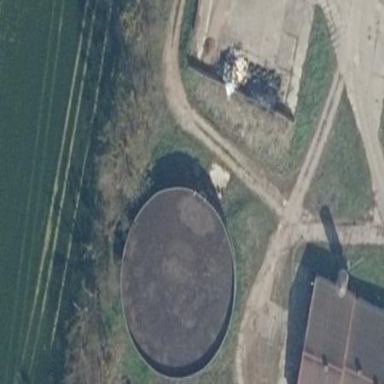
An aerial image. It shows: Building with storage tank.